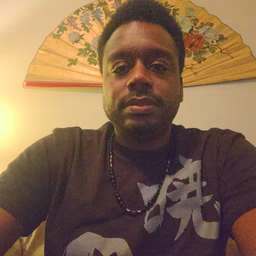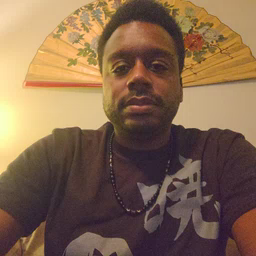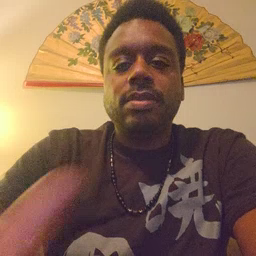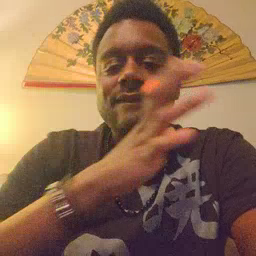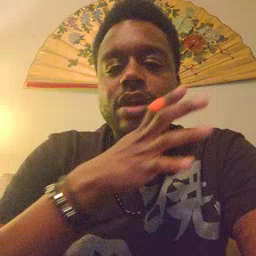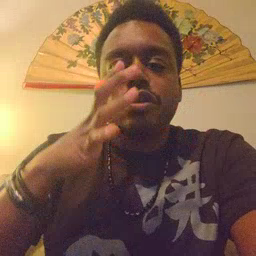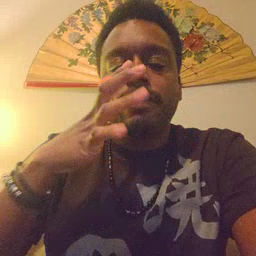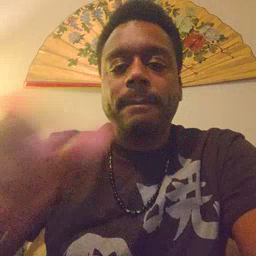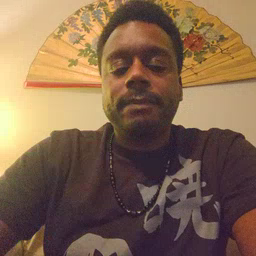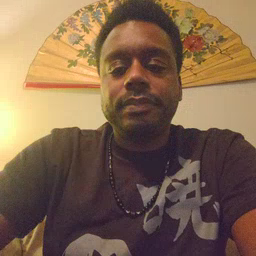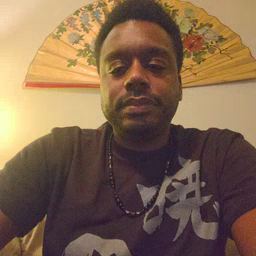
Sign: farm